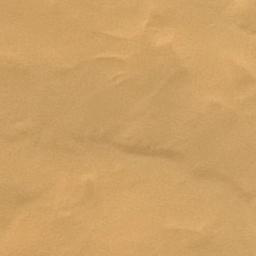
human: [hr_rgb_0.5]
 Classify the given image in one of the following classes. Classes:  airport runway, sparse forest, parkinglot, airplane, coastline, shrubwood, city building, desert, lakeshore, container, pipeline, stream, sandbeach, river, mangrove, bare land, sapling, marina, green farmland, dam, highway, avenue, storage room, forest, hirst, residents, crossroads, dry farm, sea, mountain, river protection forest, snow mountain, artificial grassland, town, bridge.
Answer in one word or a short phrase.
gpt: desert